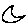
Label: moon